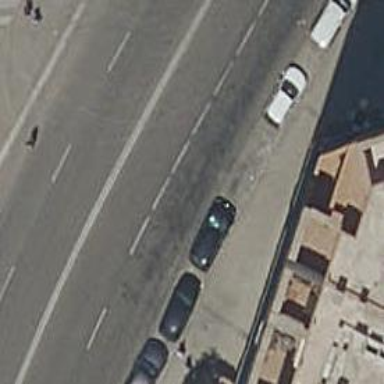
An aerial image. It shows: Sidewalk.